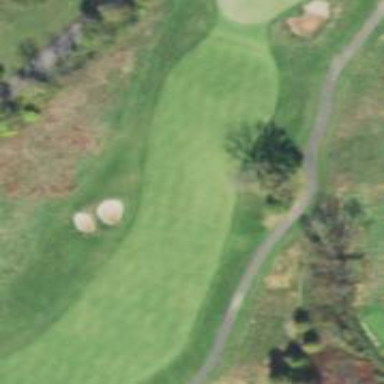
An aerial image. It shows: Area of rough grass used for golf.